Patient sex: F
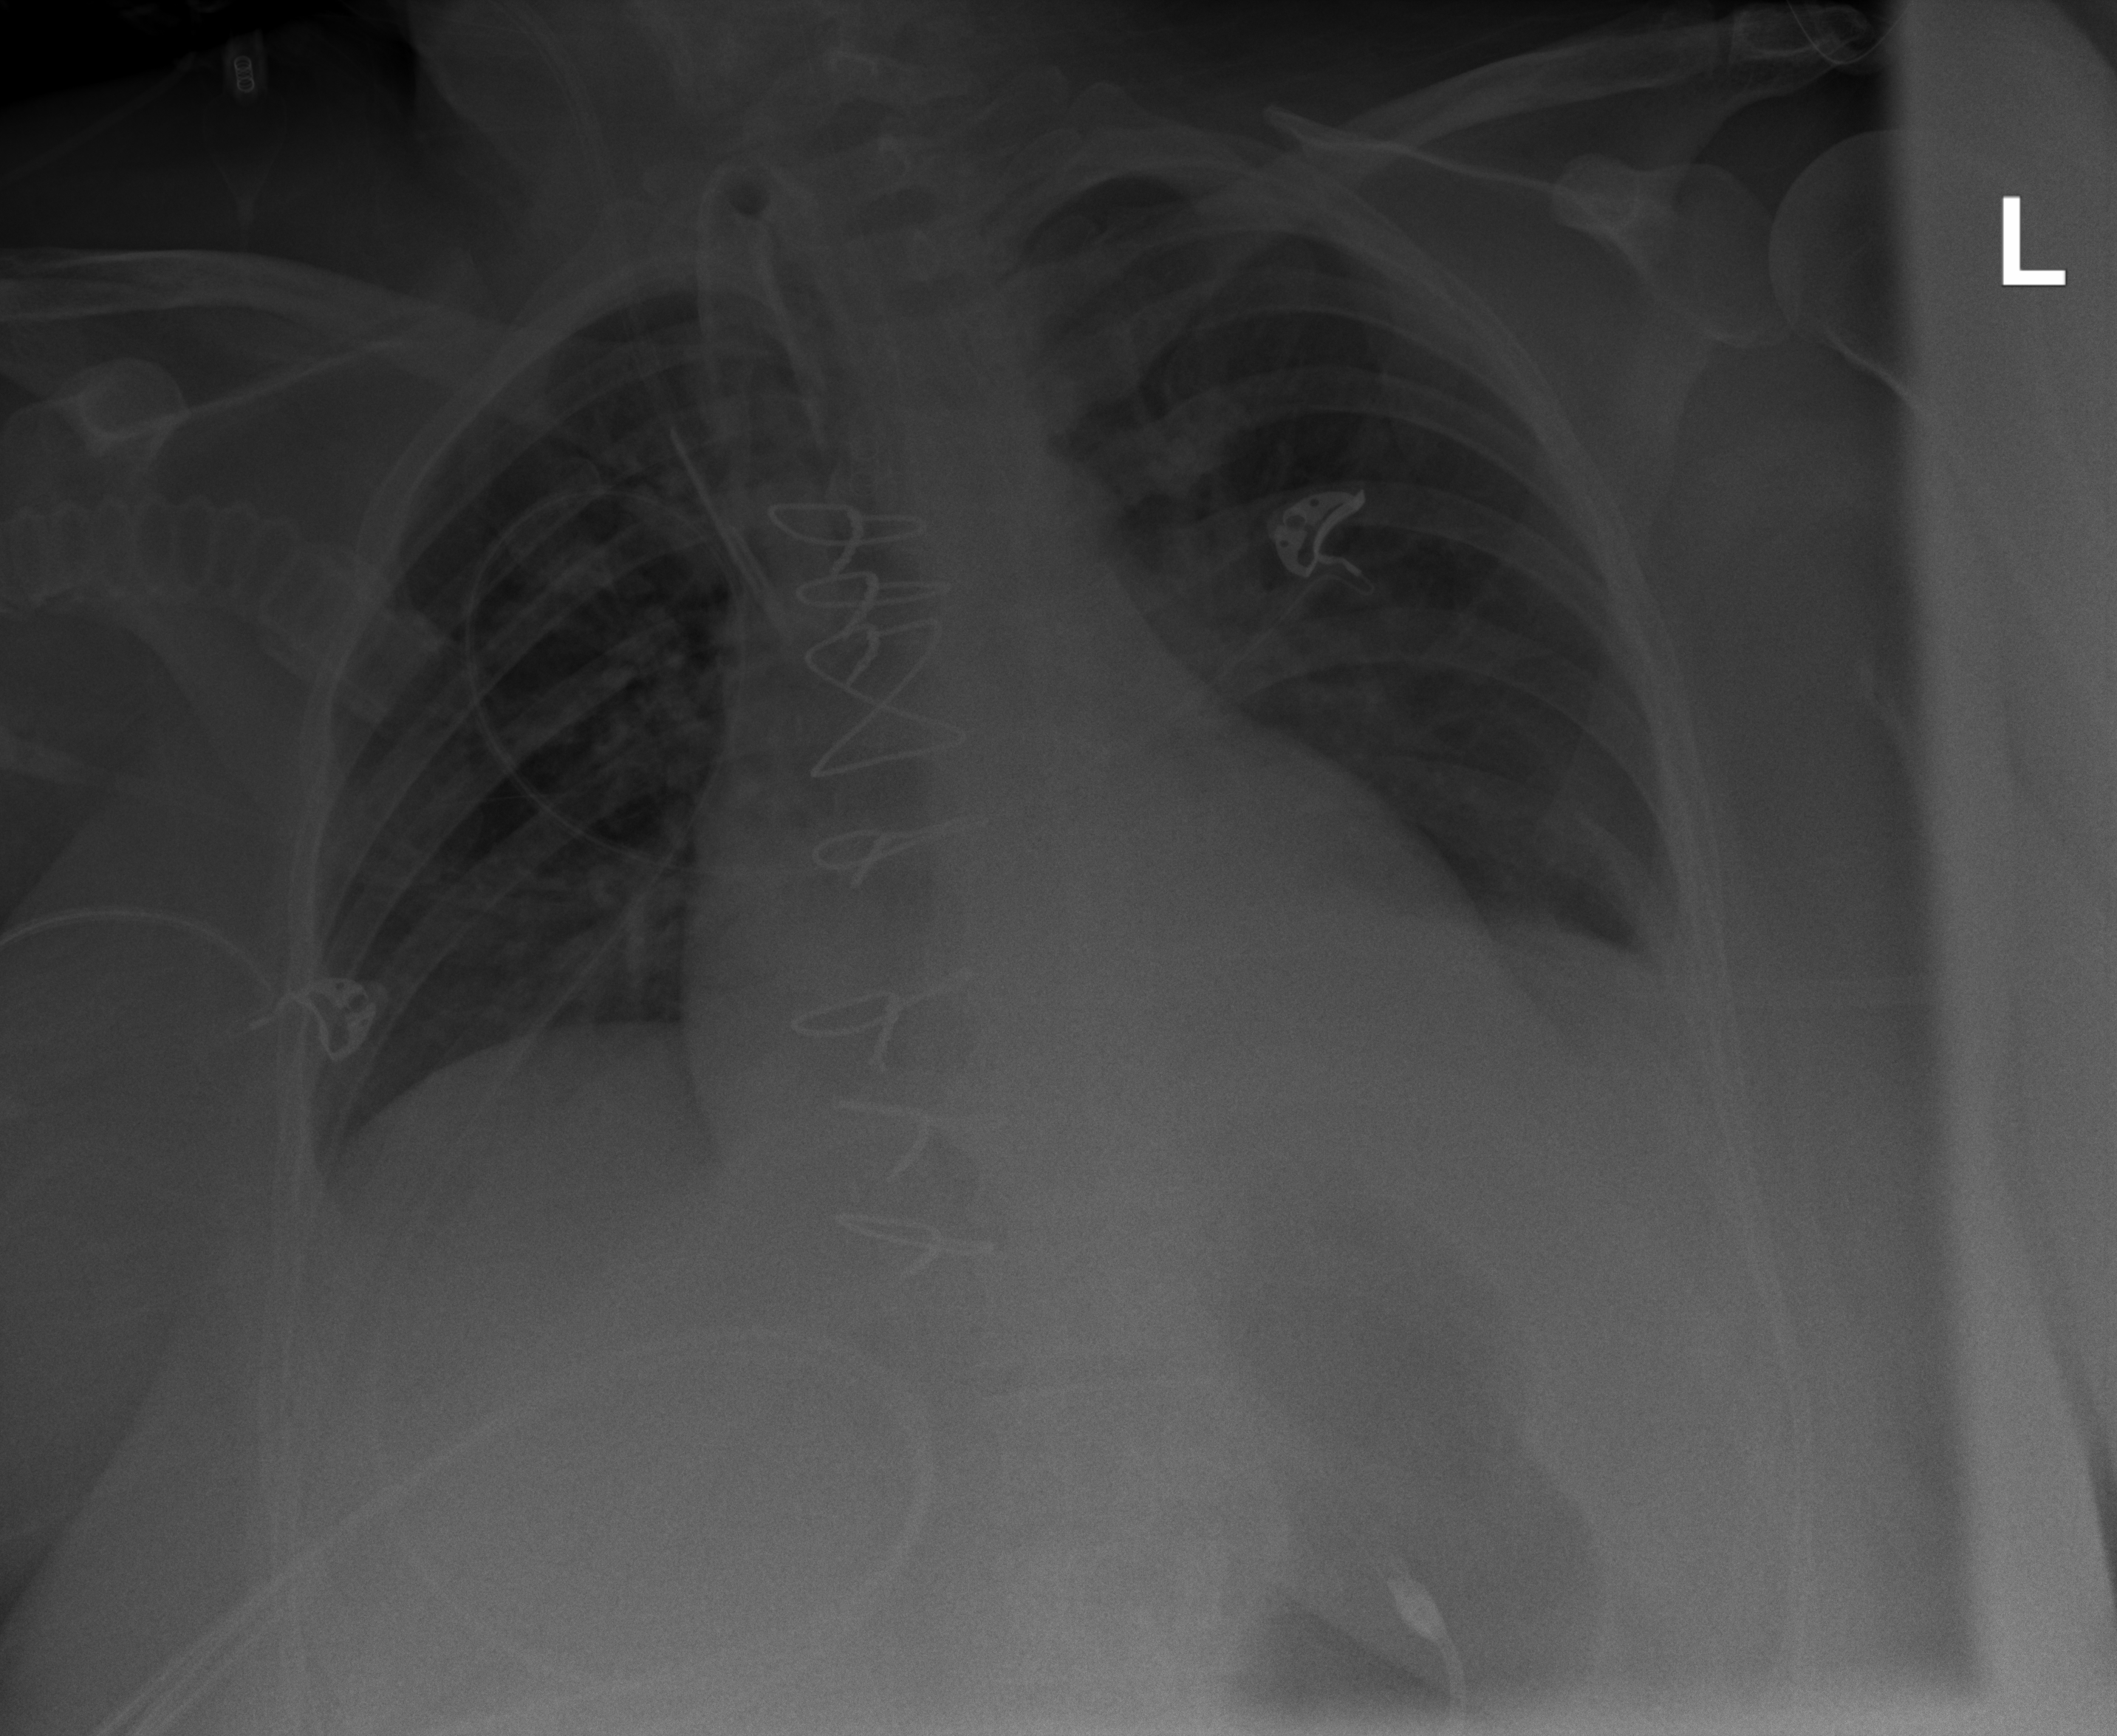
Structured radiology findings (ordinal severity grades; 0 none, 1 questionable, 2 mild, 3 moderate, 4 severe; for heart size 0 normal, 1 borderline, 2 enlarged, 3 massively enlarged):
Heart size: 2
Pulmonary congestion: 2
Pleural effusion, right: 0
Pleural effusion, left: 2
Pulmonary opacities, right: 0
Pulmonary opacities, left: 0
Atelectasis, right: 0
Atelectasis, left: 2